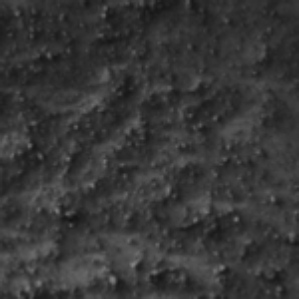
Label: frost